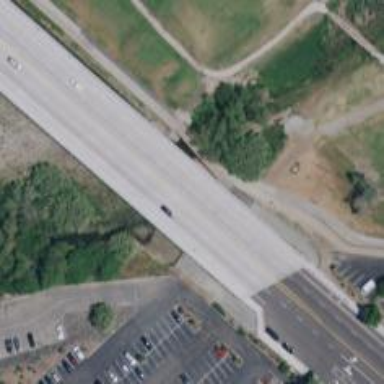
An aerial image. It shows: Footway on bridge with grade1 track surface.